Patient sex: M
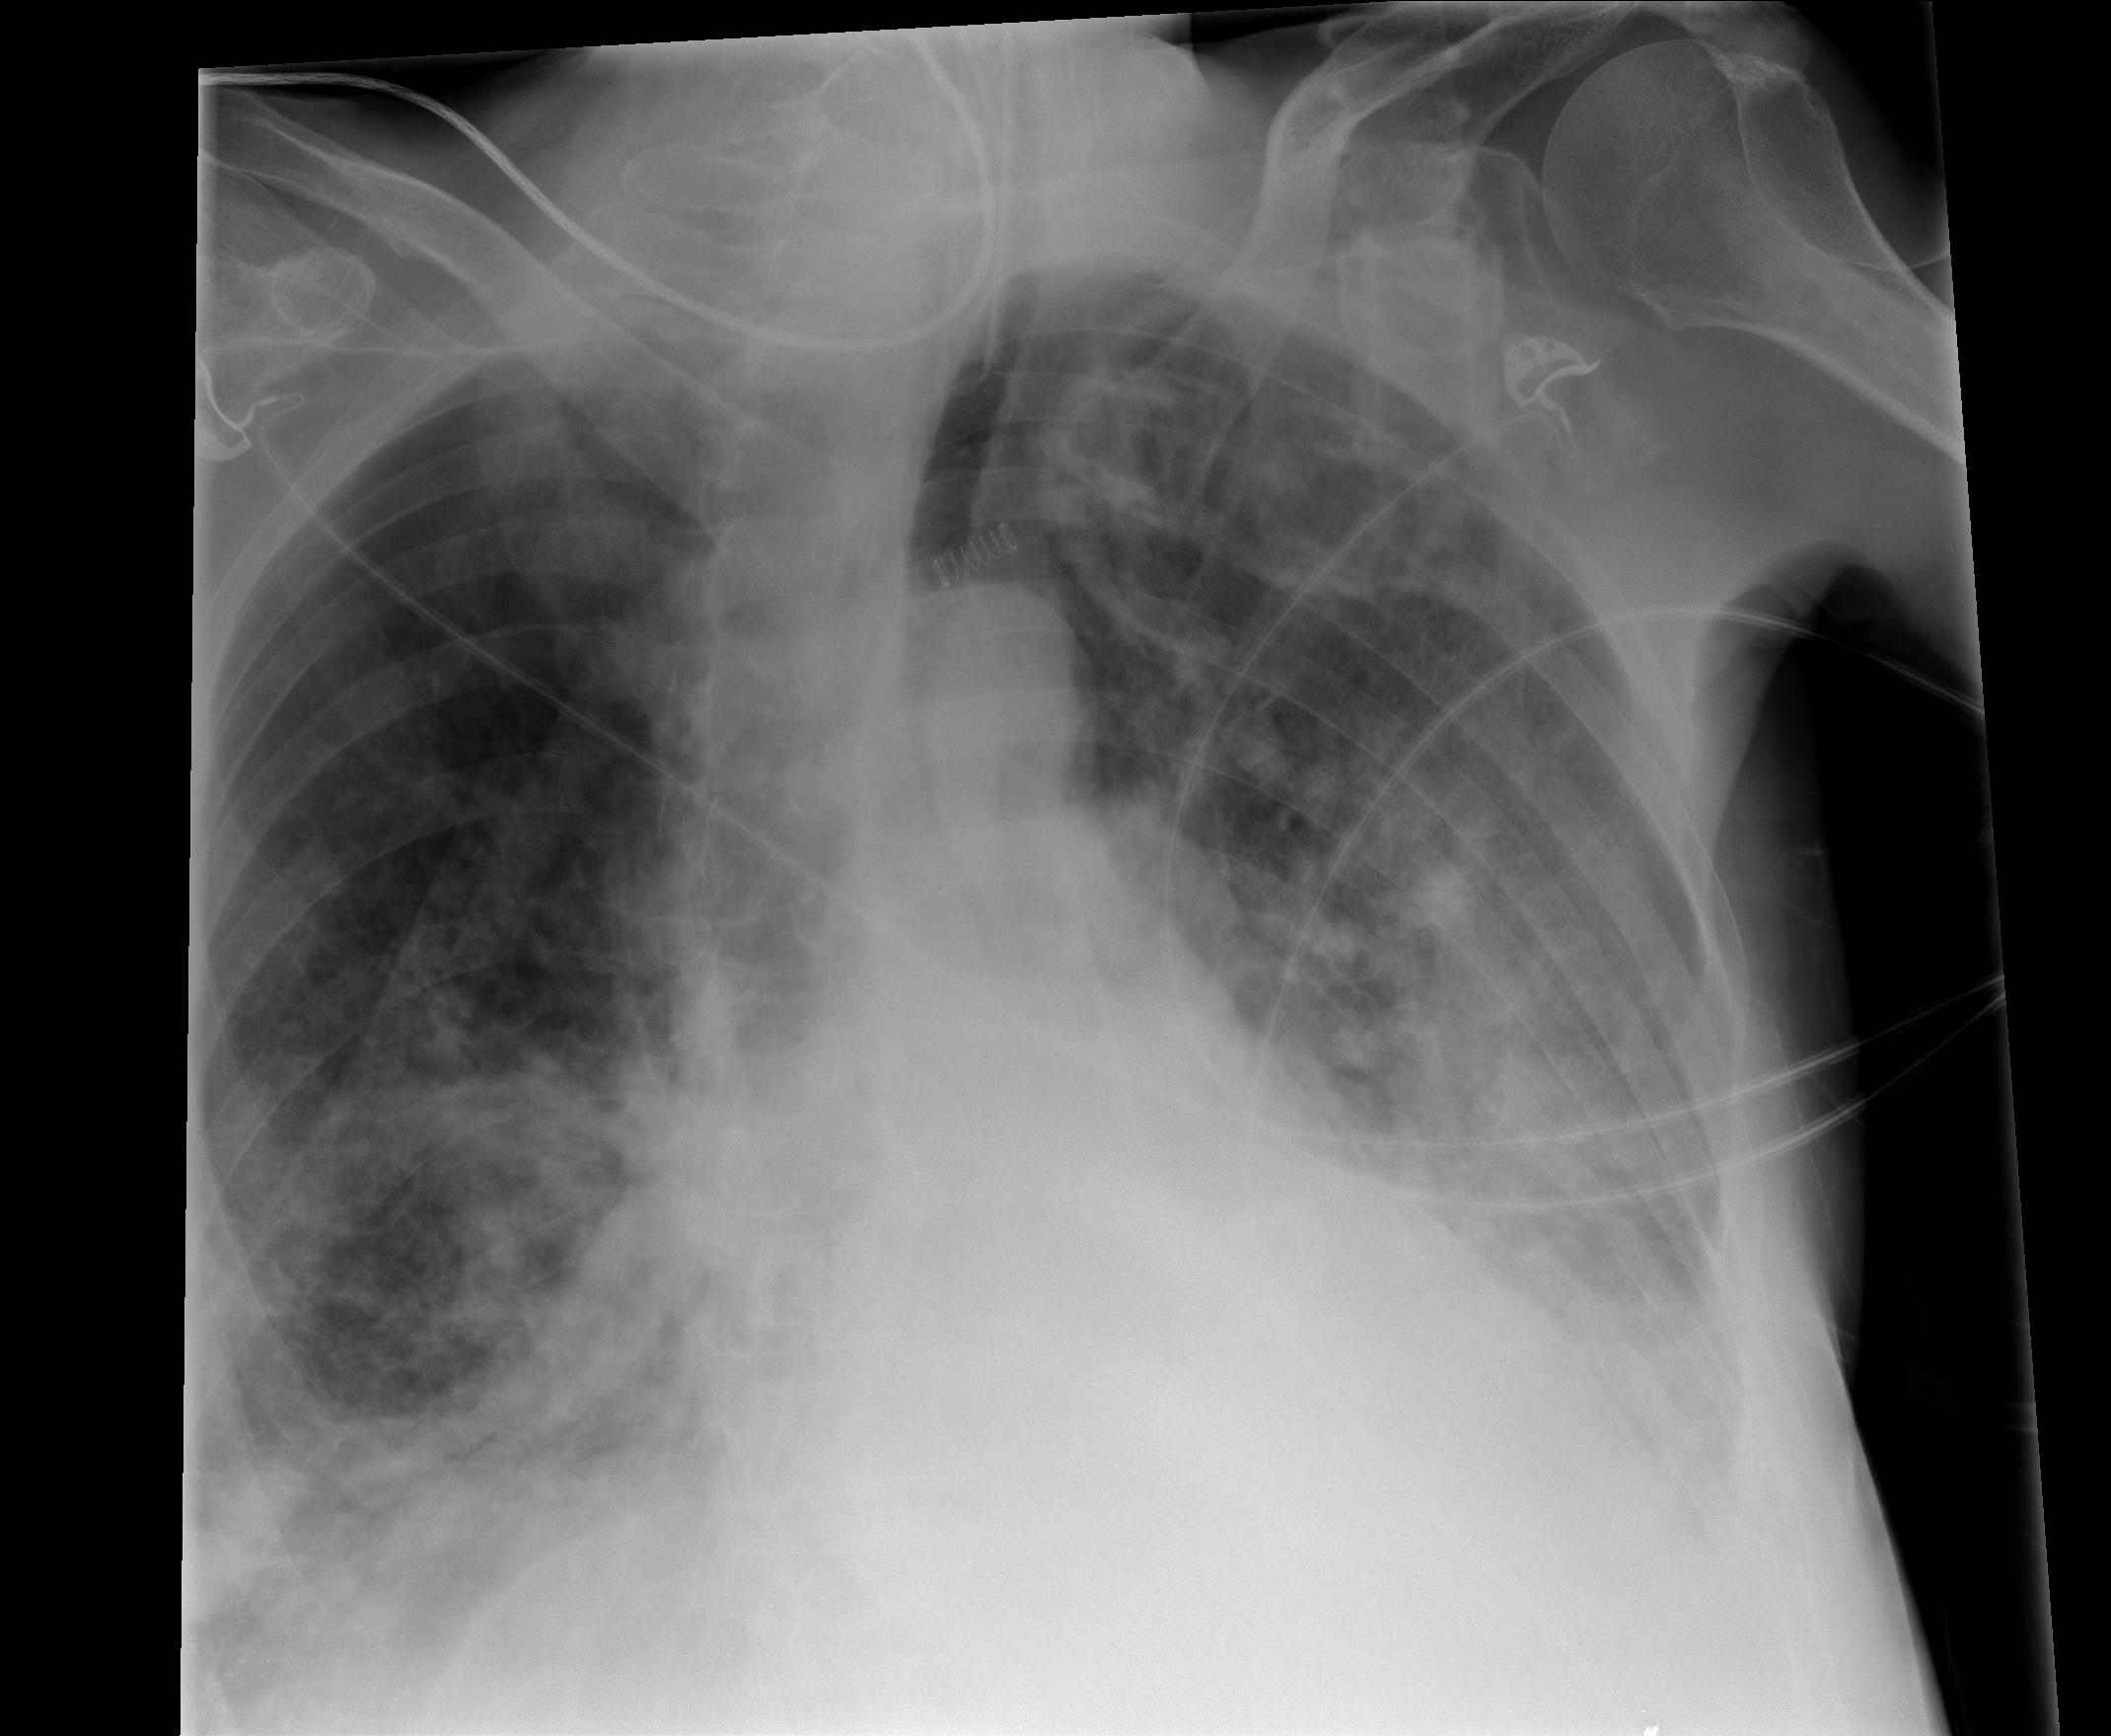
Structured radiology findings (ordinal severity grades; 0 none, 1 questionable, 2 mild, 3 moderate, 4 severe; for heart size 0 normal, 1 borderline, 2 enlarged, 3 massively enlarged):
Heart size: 0
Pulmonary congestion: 2
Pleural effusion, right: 2
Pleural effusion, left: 2
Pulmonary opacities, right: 3
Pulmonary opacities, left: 3
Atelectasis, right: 3
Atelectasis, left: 3